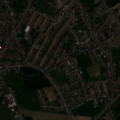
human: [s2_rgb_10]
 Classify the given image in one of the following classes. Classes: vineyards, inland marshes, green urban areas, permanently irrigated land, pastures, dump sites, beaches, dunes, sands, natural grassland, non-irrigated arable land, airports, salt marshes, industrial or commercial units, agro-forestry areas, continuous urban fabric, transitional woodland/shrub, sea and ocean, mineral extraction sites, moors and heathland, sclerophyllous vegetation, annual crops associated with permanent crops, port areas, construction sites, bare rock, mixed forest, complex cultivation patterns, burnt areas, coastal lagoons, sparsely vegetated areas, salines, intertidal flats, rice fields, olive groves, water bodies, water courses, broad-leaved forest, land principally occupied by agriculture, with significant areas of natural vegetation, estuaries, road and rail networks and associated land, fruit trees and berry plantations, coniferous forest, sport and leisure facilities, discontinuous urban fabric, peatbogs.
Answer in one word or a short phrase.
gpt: discontinuous urban fabric, non-irrigated arable land